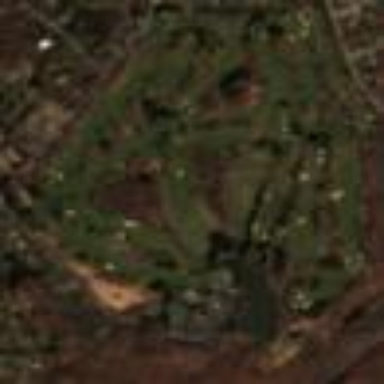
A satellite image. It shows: Golf course.